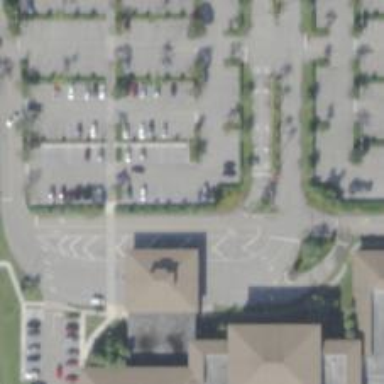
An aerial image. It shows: Parking space.